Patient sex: M
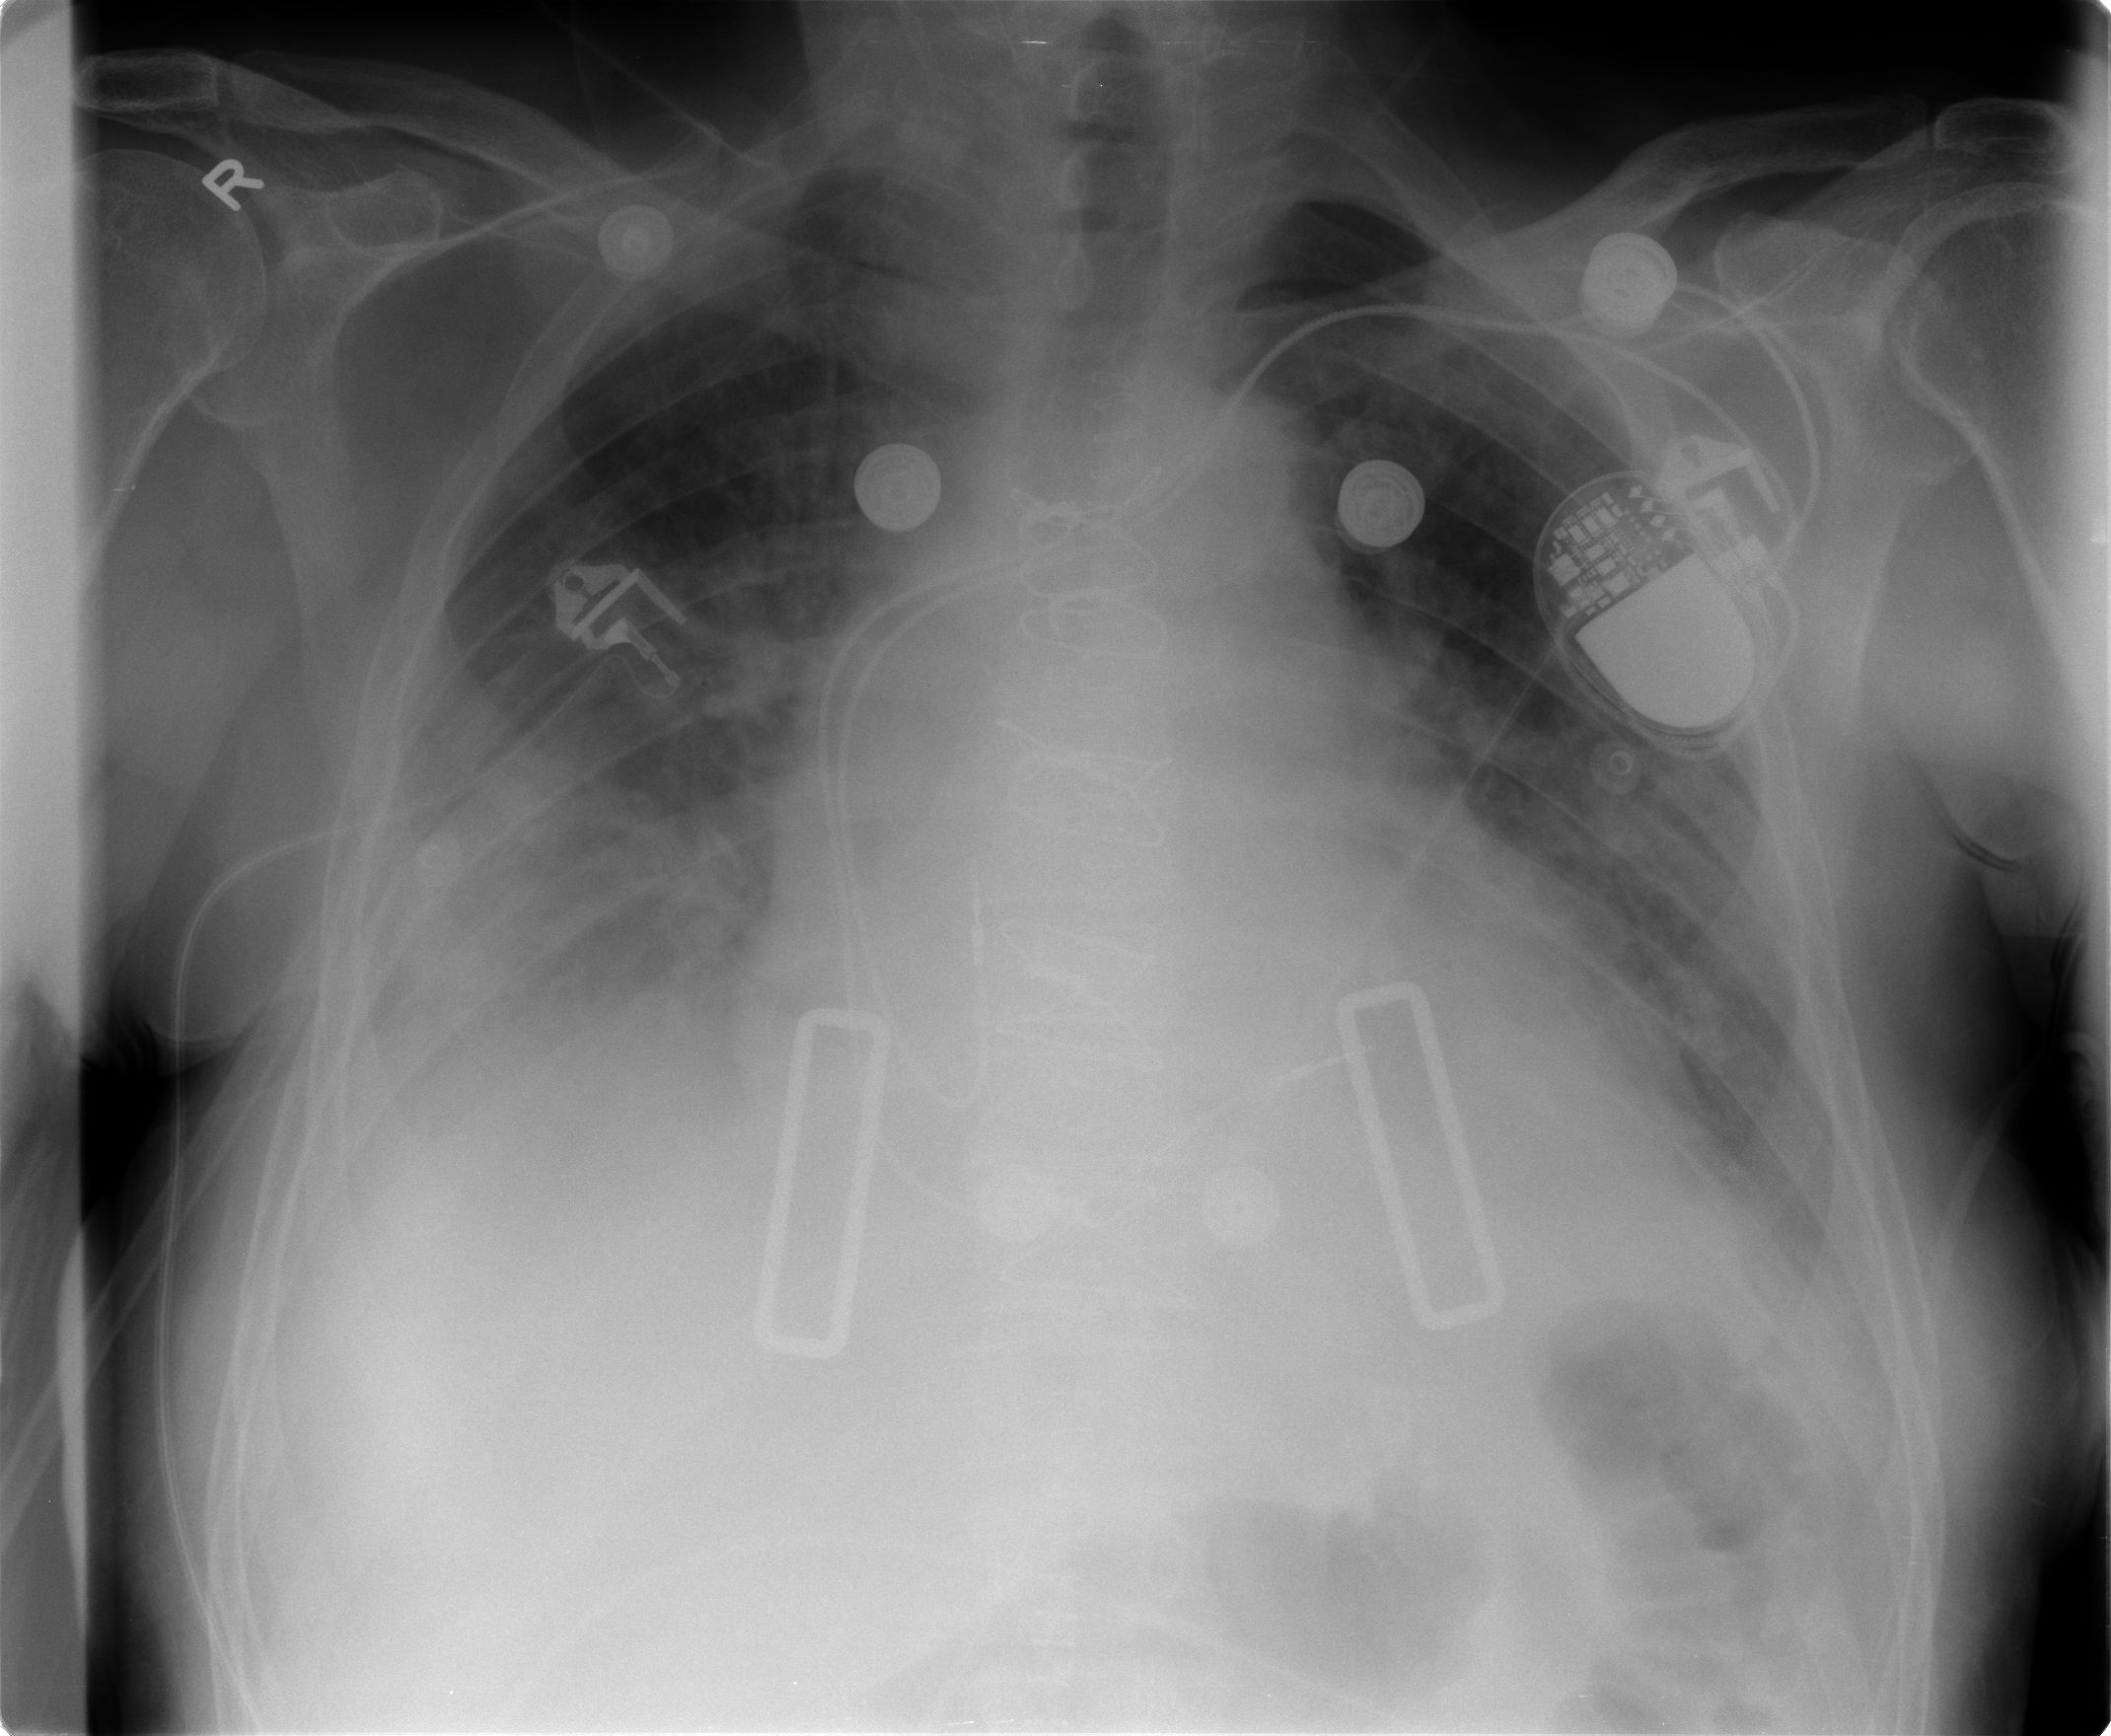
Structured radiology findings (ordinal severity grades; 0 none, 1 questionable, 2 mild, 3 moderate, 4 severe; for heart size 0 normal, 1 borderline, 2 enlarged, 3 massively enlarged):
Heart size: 2
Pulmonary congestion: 2
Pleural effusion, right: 2
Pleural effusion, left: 2
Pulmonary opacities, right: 2
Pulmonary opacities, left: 2
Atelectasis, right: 2
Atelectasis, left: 2